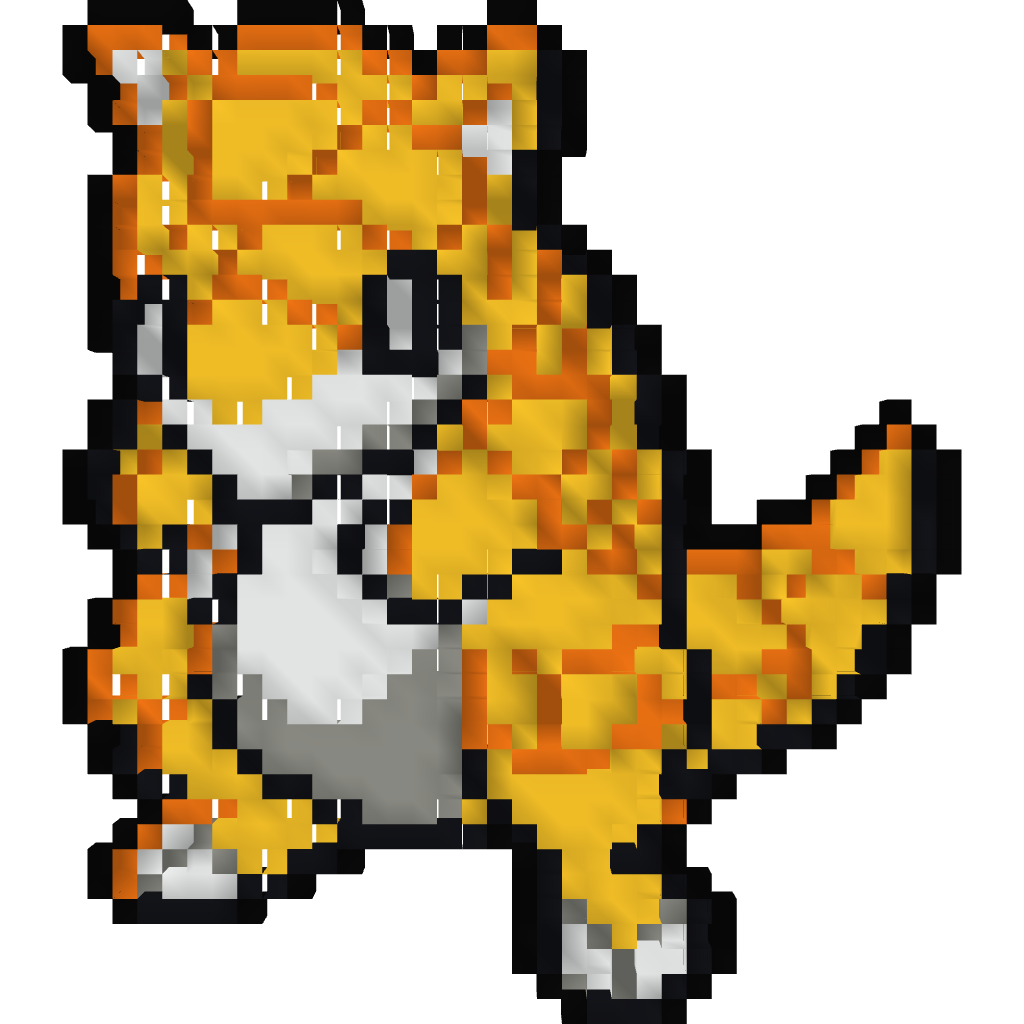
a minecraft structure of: Sandan